Interaction volume radius: 10 \u00c5
Interaction volume height: 35 \u00c5
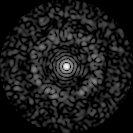
Disorder parameter: 0.8318